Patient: sex M, age 50
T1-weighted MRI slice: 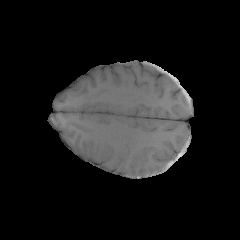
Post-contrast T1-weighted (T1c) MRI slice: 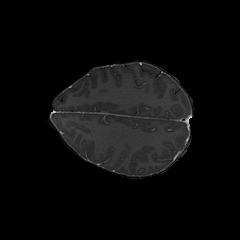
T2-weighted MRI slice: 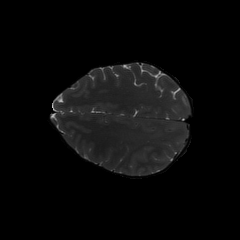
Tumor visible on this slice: no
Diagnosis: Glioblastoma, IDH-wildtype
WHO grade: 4